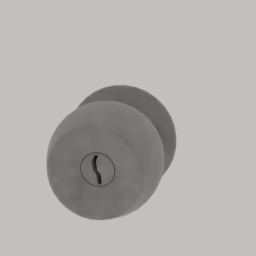
Label: mechanical